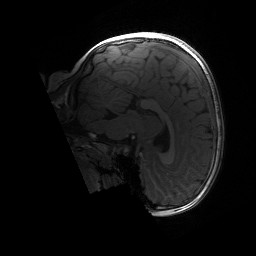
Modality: T1w
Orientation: sagittal
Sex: female
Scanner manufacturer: siemens
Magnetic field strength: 3 T
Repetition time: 1.9 s
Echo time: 0.00243 s